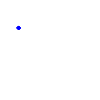
Particle: proton